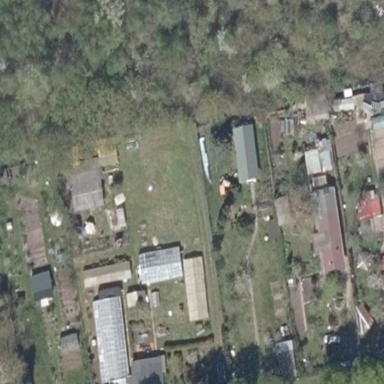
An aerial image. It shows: Allotments area.